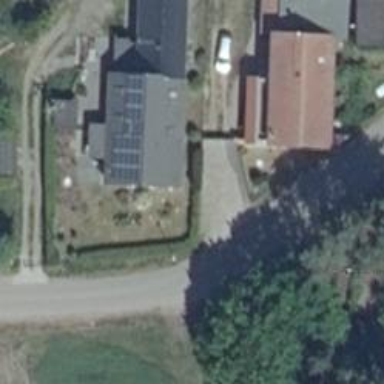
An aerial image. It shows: Solar photovoltaic panel generator producing electricity in small installation.